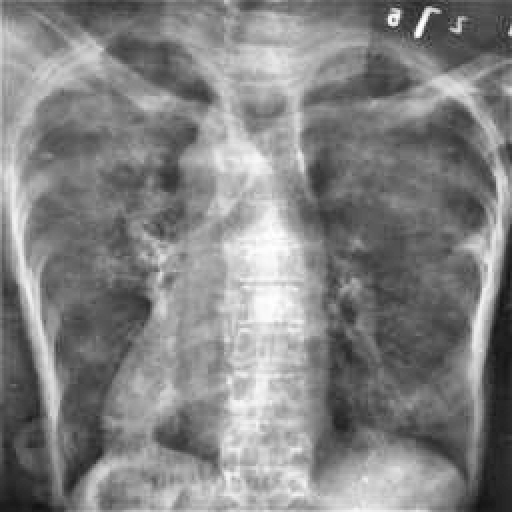
Finding: TUBERCULOSIS